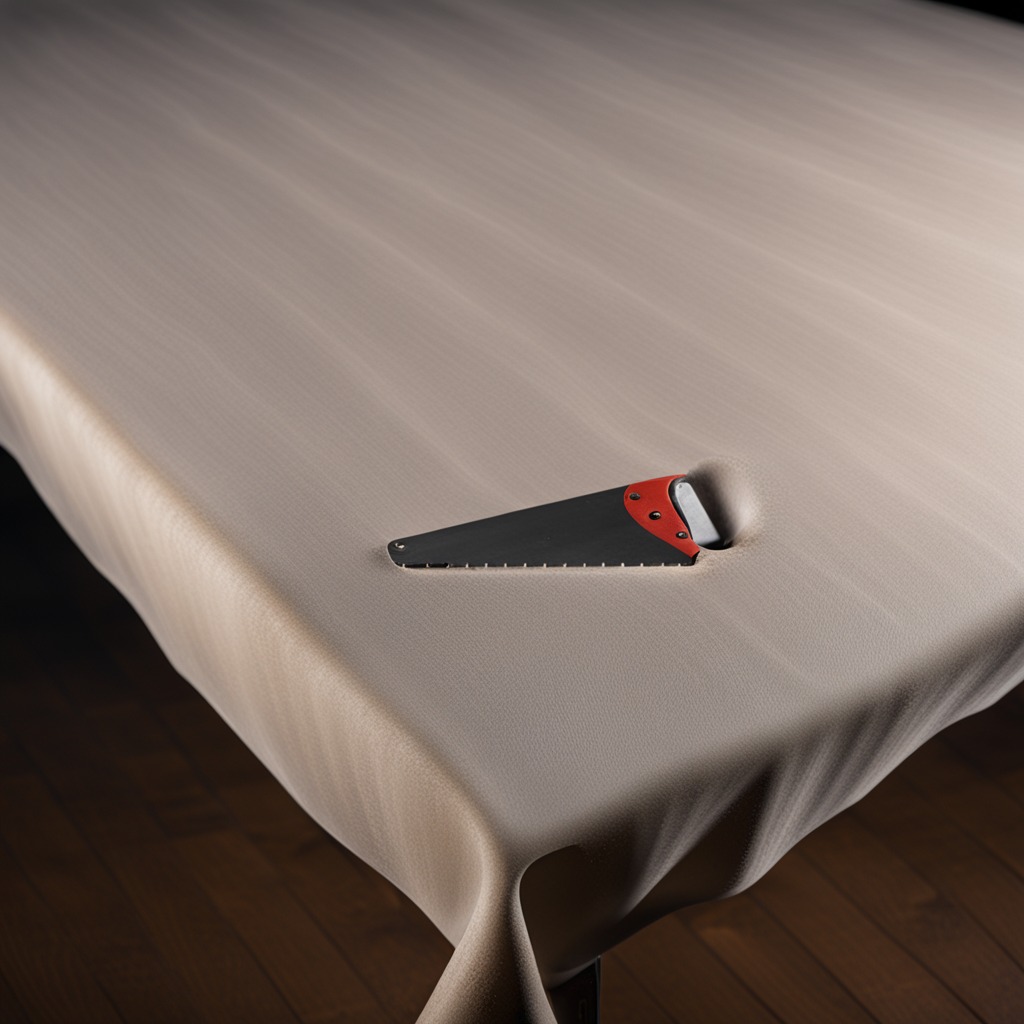
A metal saw lies on the wooden table.